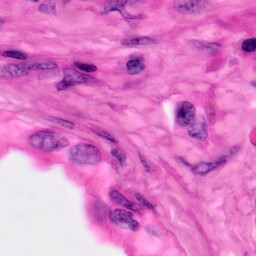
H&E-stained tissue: Pancreatic